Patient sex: F
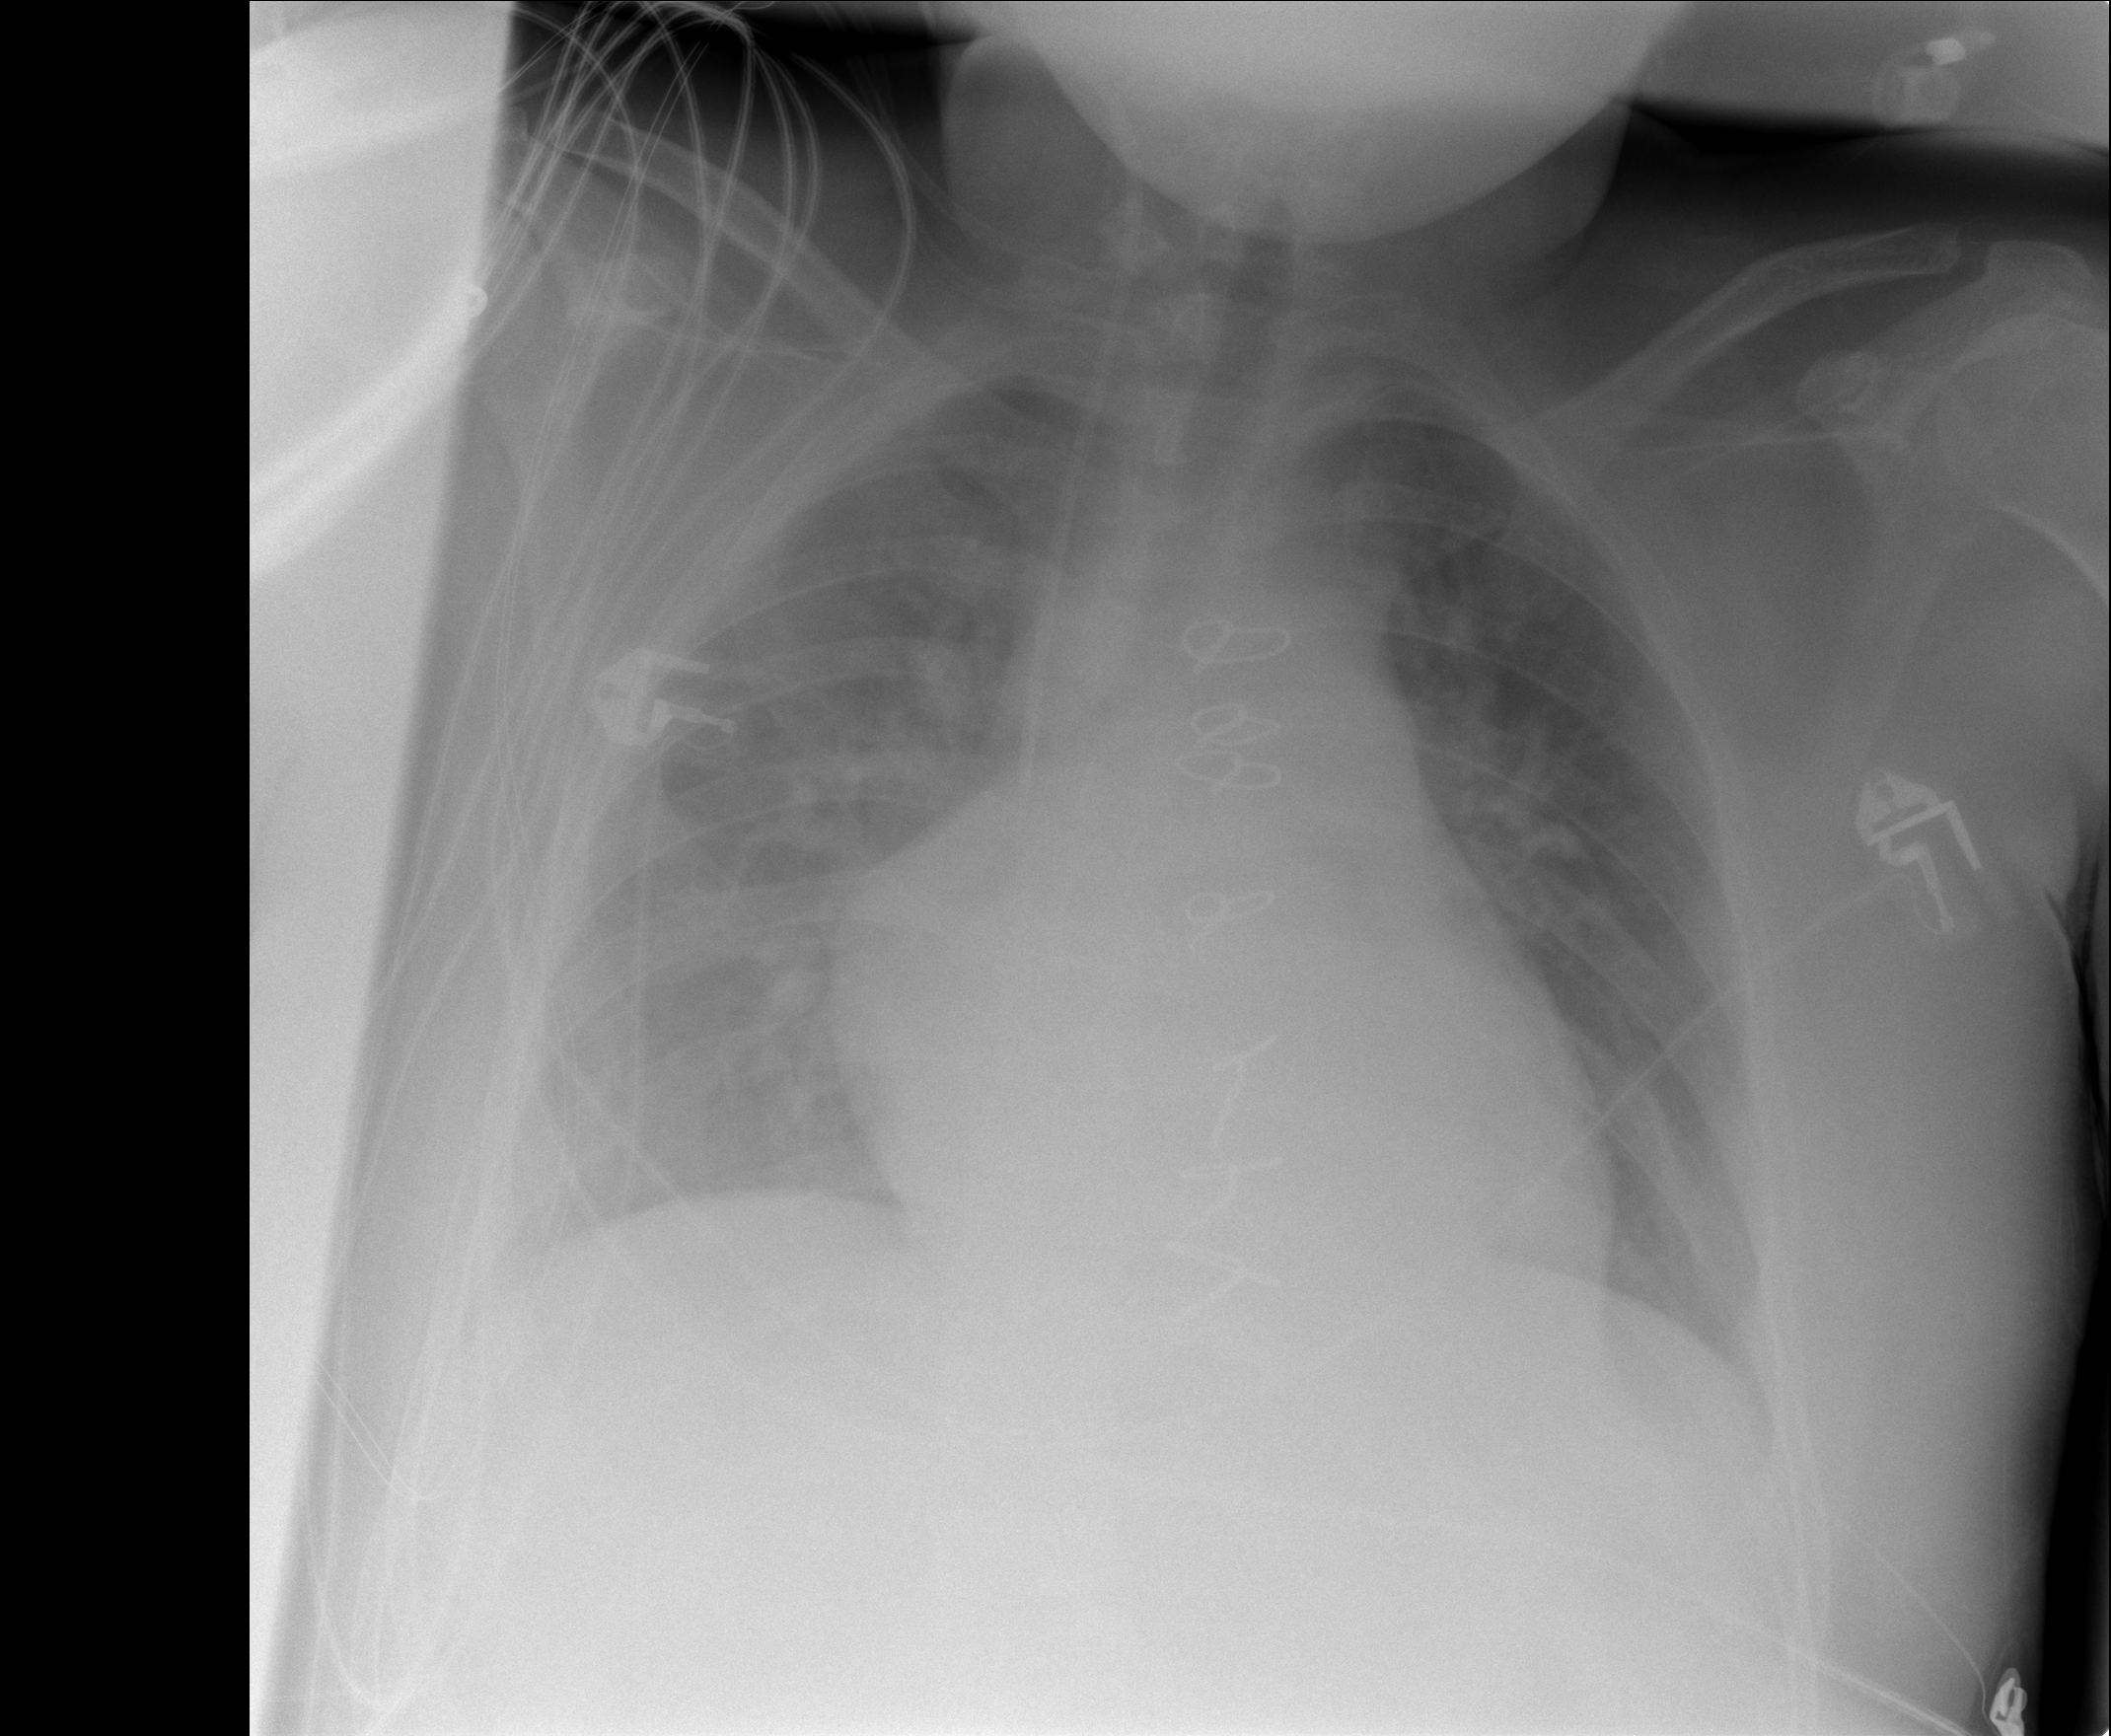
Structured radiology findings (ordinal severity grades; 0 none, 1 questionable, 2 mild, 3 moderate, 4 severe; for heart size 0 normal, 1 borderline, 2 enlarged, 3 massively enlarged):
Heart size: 2
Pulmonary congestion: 2
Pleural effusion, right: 2
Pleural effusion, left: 2
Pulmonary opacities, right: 1
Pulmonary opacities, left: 1
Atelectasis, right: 0
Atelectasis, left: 0